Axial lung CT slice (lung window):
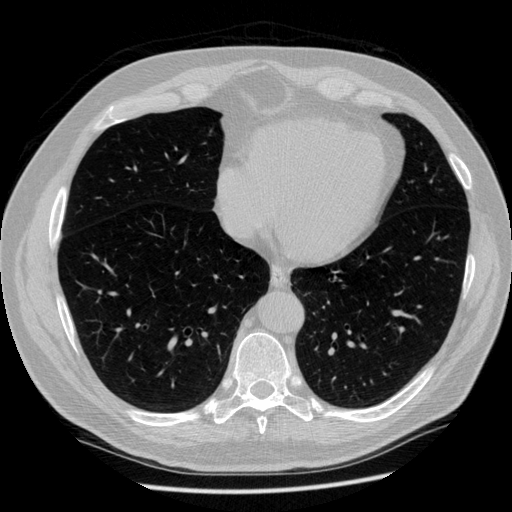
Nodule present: no